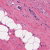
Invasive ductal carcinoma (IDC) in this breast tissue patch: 1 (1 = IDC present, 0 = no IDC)